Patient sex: M
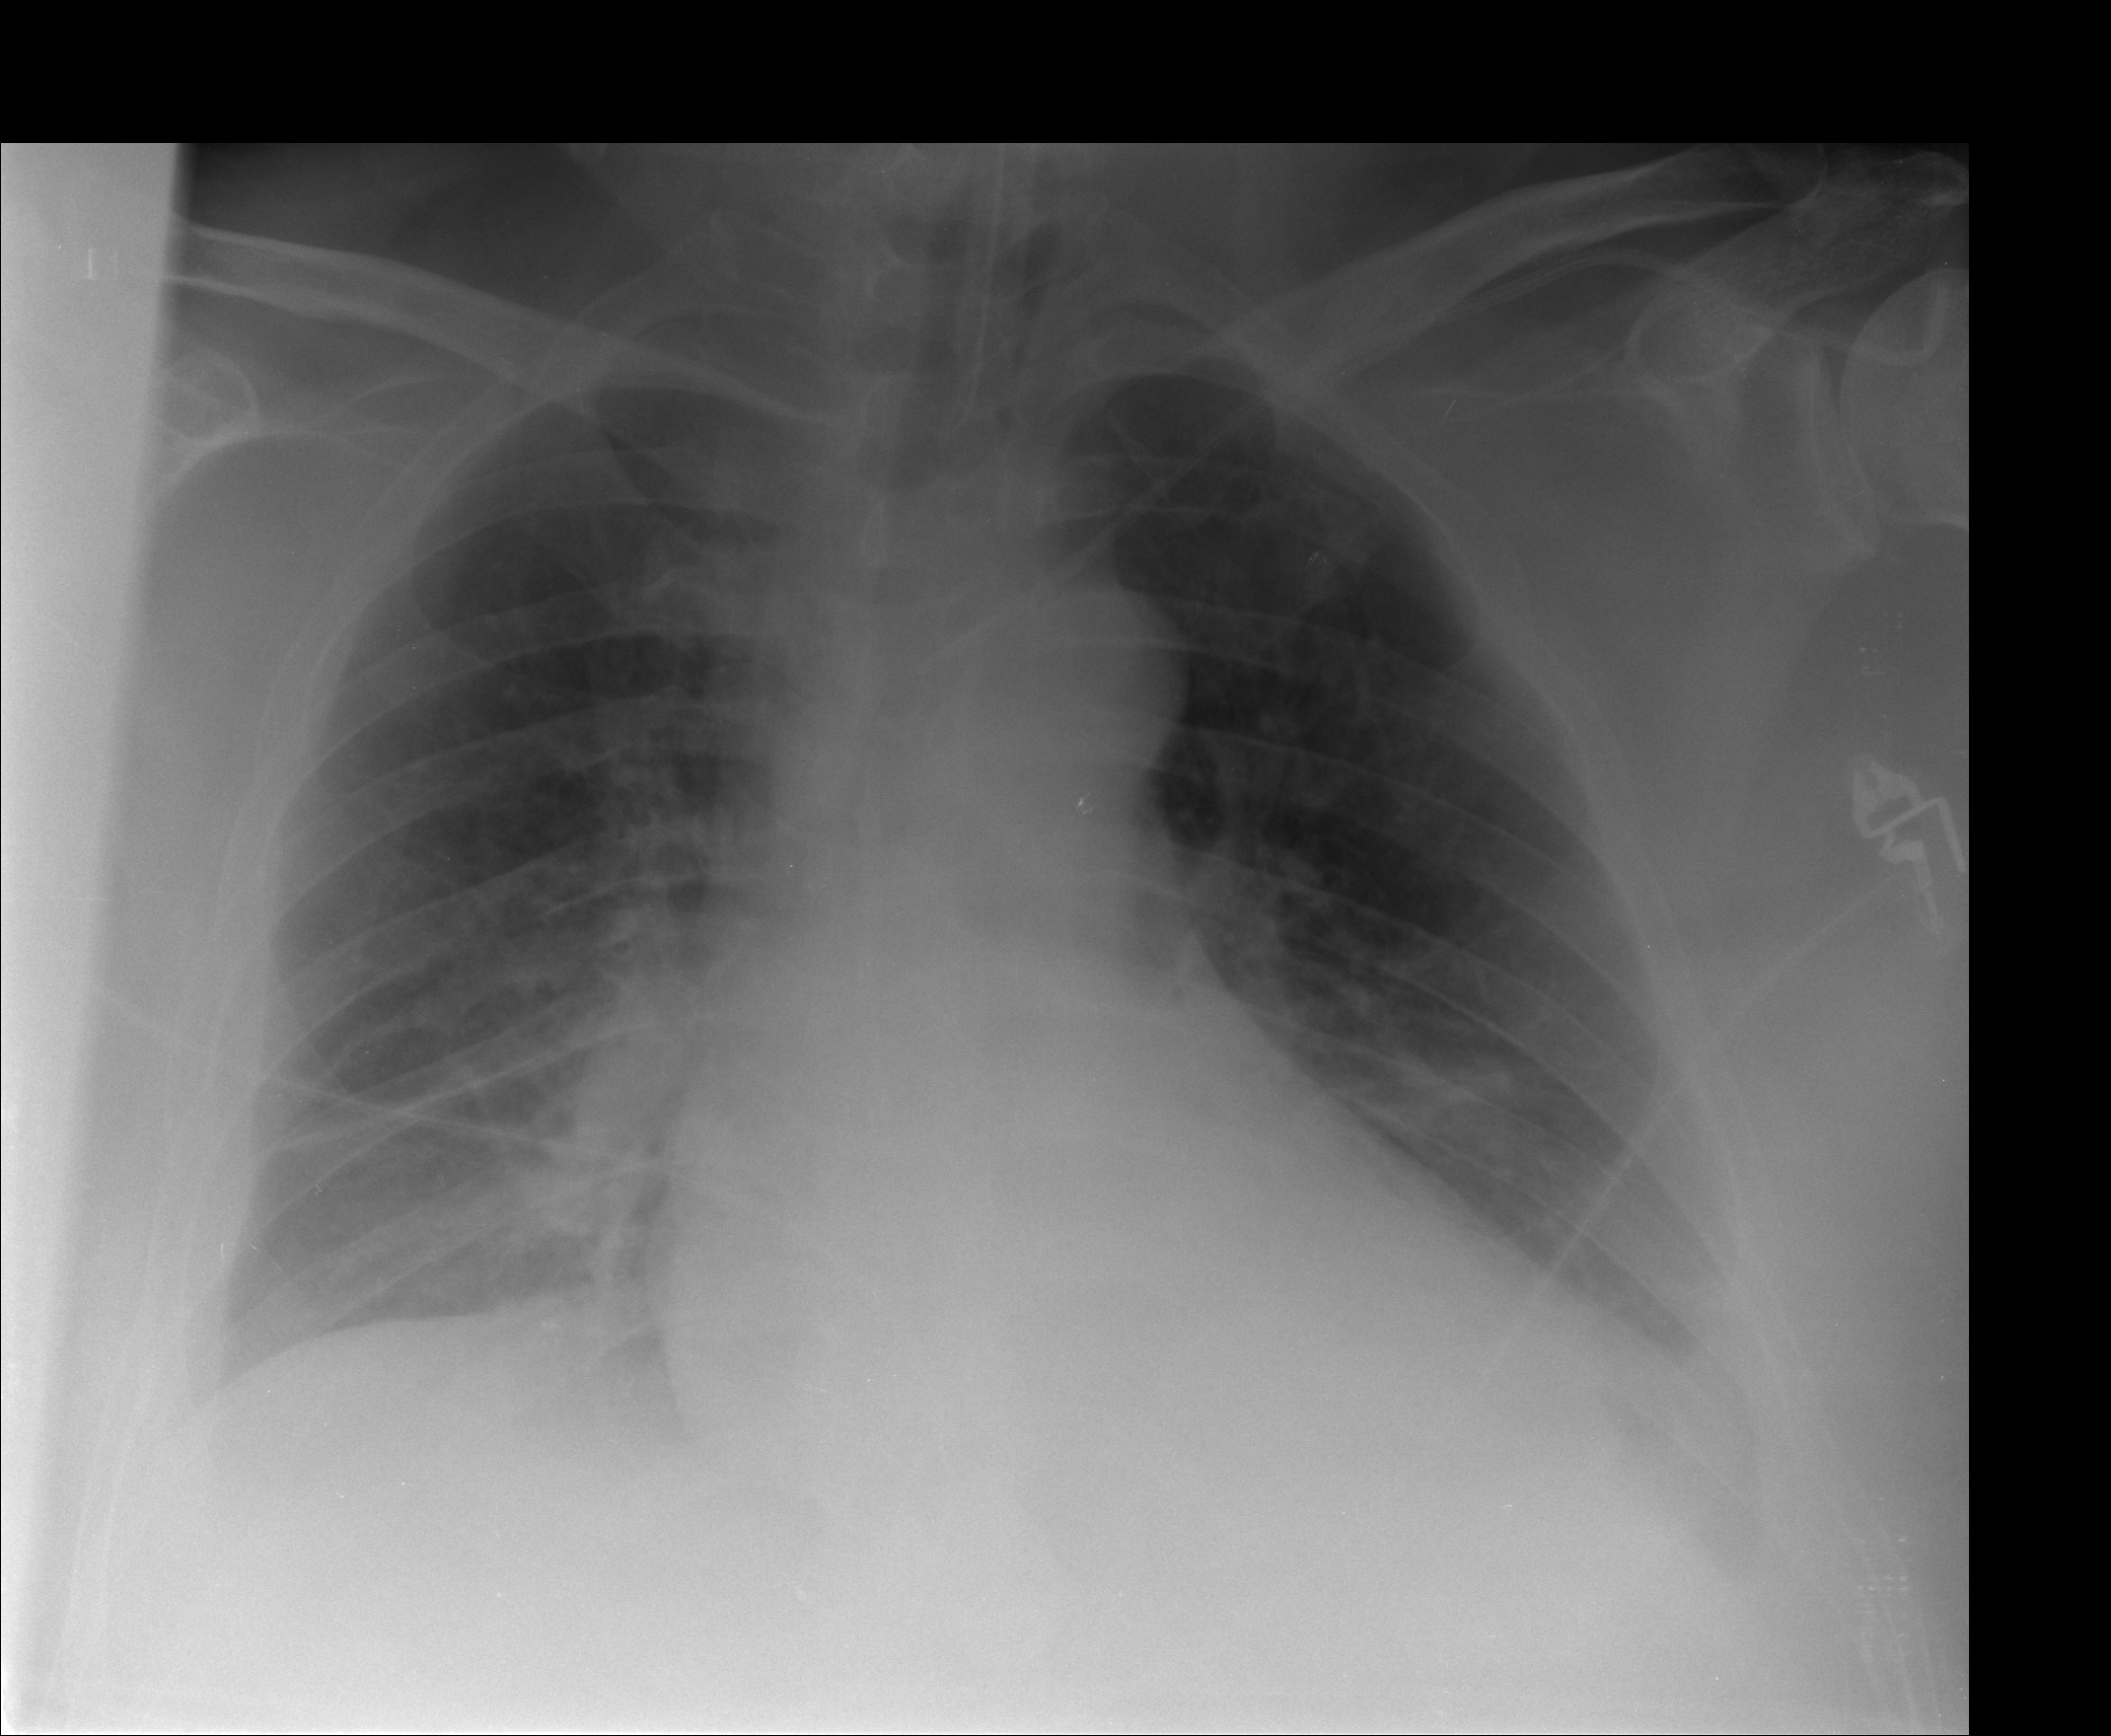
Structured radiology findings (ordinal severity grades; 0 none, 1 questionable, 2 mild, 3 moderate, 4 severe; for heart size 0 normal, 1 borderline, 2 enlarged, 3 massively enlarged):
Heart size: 1
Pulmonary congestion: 2
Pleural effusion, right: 2
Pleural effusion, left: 2
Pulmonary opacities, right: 0
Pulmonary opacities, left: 0
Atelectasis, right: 2
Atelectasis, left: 2